Question:
I have 3 plots, with two plots stacked on top of each other to appear as one plot. I made a side by side (2 column) plot so it looks like 2 plots next to each other (although again, the one plot is actually two plots stacked). I have two problems:
1. No matter what I try (vjust, scale, etc) I can't get the bottom of the two side-by-side plots to be even.
2. I can't get a Y axis label centered on the stacked plot, because you can't make a label that spans two plots. I've tried using "title" for the whole panel, but then I can't change the font size to match the rest of the labels.
I've tried using vjust, adding a title to the entire plot, using plot_grid instead, and everything else I can think of.
'''
city<-c("A", "B", "A", "B", "A", "B")
temp<-c(20, 25, 300, 35, 30, 400)
data1<-data.frame(city, temp)
library(cowplot)
library(gridExtra)
g.top <- ggplot(data1[data1$variable == "city A", ], aes(x = temp))
+
geom_histogram(binwidth=1) +
scale_x_continuous(limits = c(0, 100), position = "top") +
scale_y_reverse(limits = c(400, 0))+
theme_minimal(base_size = 16) + theme(panel.grid.major = element_blank(),
panel.grid.minor = element_blank(),
panel.background = element_blank(), axis.line =
element_line(colour = "black"))+
annotate("text", x=20, y=200, cex=6, label= "city A")+ labs(title="a",
y="Count")+theme(axis.title.x=element_blank())
g.bottom <- ggplot(data1[data1$variable == "city B", ], aes(x =
temp)) +
geom_histogram(binwidth=1) +
scale_x_continuous(limits = c(0, 100)) + ylim(0, 400)+
theme_minimal(base_size = 16)+ theme(panel.grid.major = element_blank(),
panel.grid.minor = element_blank(),
panel.background = element_blank(), axis.line =
element_line(colour = "black"))+
annotate("text", x=20, y=200, cex=6, label= "city B") + labs(x =
expression("Temp (F)"), y="")
mean<-c(2, 6)
se<-c(0.01, 0.3)
city<-c("A","B")
df<-data.frame(mean, se, city)
gg<- ggplot(df, aes(x=city, y=mean, group=city,
color=city, shape=city)) +
geom_line(size=1, position=position_dodge(0.2))+
geom_jitter(aes(shape=city, size=city), alpha=1,
position=position_dodge(0.2))+
geom_errorbar(aes(ymin=mean-se, ymax=mean+se), width=.4,
position=position_dodge(0.2))+
labs(title= "b", x= expression("City"), y =expression("Temp (F)"))+
theme_bw(base_size = 16) + theme(axis.title.x =
element_text(vjust=200000000), axis.title.y = element_text(vjust=-7),
legend.title=element_blank())+
theme(legend.justification=c(0.1,0.1), legend.position=c(0.6,0.1))+
scale_color_manual(values=c('#104E8BC8','#FF8C00C8'))+
scale_size_manual(values=c(4,4))+
scale_shape_manual(values=c(19, 17))+theme(legend.position="none")+
theme(axis.ticks.length=unit(-0.25, "cm"), axis.ticks.margin=unit(0.5,
"cm"),axis.text.x = element_text(margin=unit(c(0.5,0.5,0.5,0.5),
"cm")),axis.text.y = element_text(margin=unit(c(0.5,0.5,0.5,0.5), "cm")))
grid.arrange(arrangeGrob(g.top, g.bottom), gg, ncol = 2)
'''
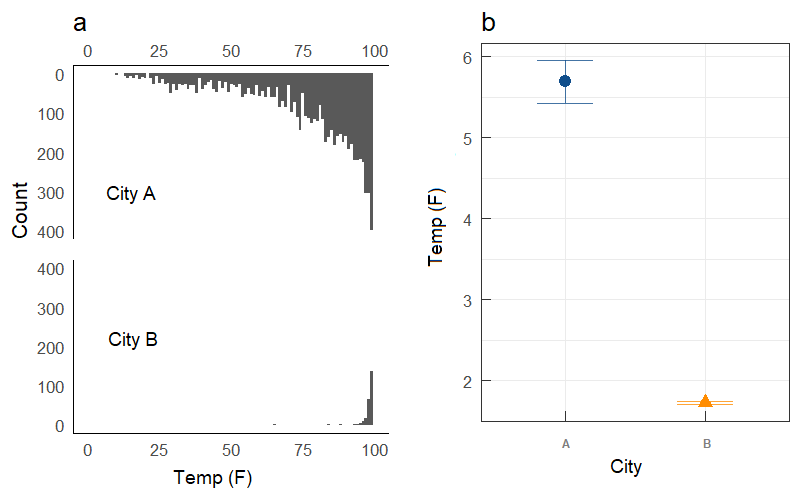
Answer: You can use the <URL> to lay out the plots. See the Vignette for details on how the layout system works:
To install package from github:
'''
devtools::install_github("thomasp85/patchwork")
'''
Then,
'''
library(patchwork)
{g.top + g.bottom + plot_layout(ncol=1)} - gg
'''
<URL>